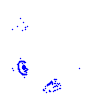
Particle: pion